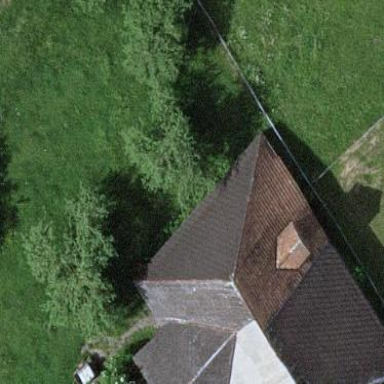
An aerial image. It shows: Farm building.